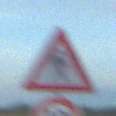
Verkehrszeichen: FussgaengerLinks
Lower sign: Geschwindigkeit10
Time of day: SunriseSunset
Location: Outdoor (Beach)
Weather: PartlyCloudy
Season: NotSpecified
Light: Natural